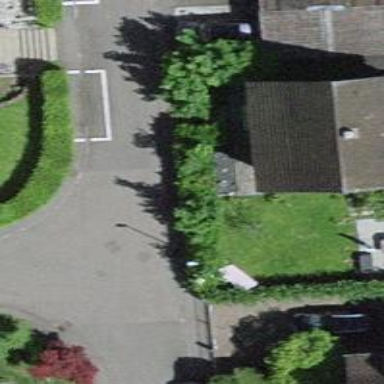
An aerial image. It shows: Residential road.